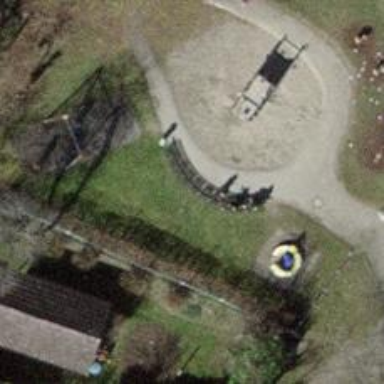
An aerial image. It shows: Bench.